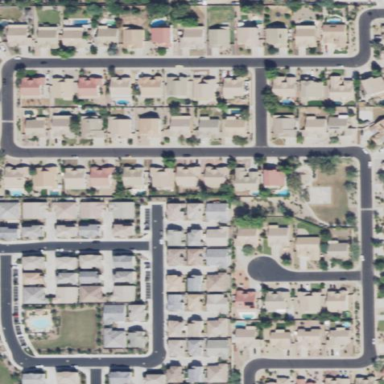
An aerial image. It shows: Single-family residential area.